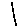
Label: line